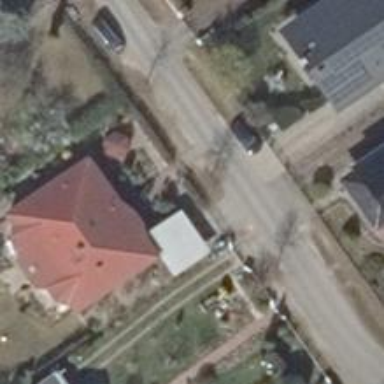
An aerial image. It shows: Footway.